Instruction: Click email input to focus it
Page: traveler
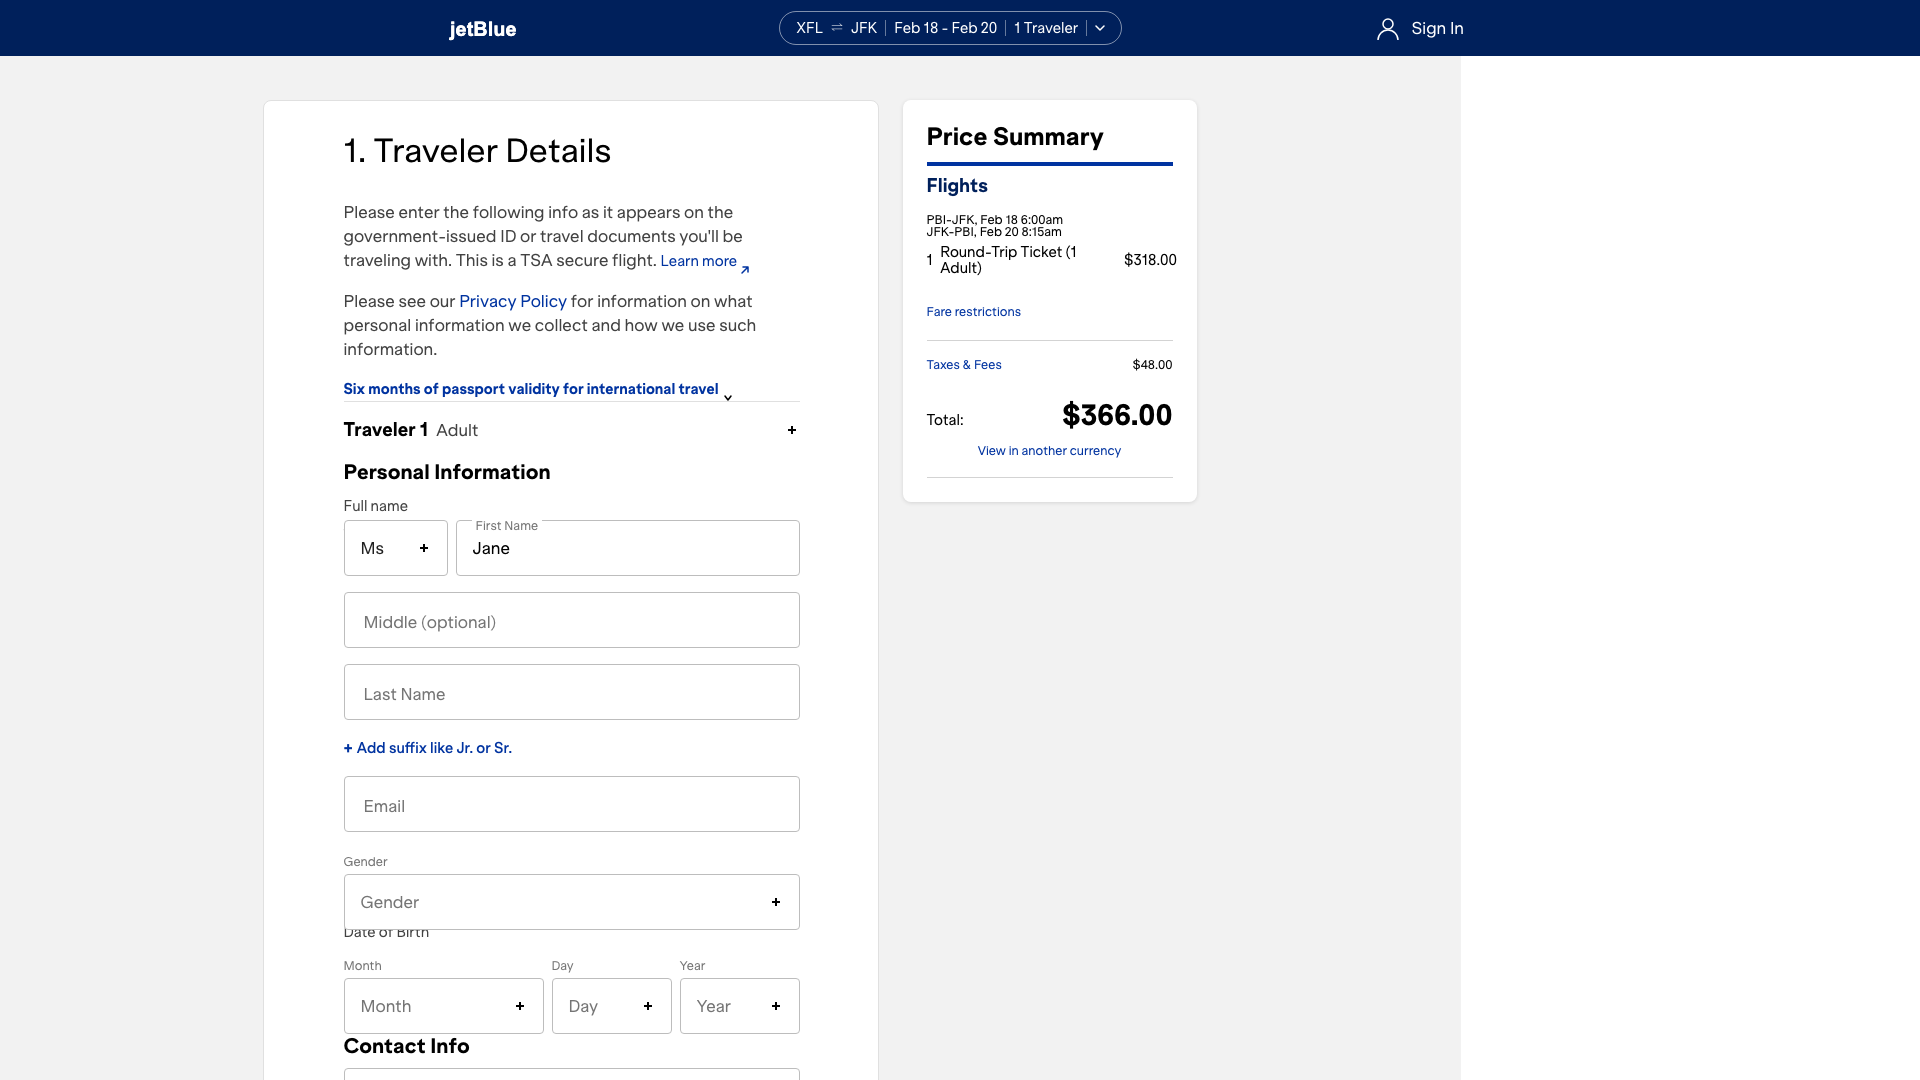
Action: click